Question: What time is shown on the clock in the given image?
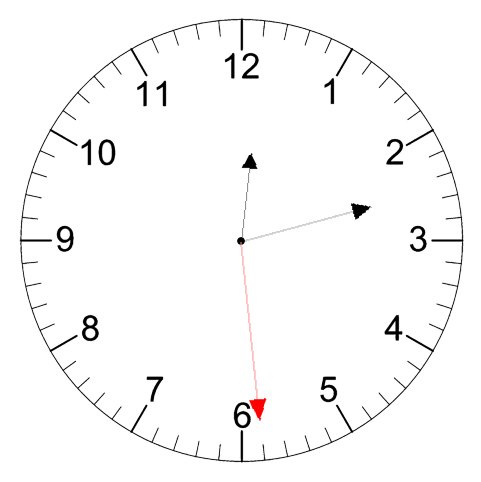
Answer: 12:12:29